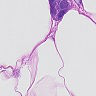
Metastatic tissue present: no